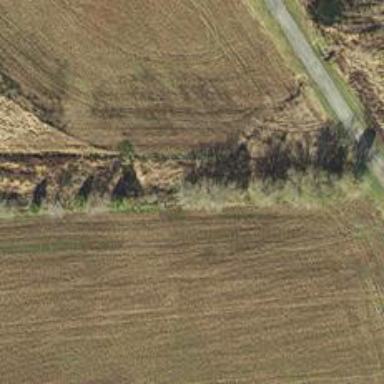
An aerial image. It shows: Row of trees in natural setting.